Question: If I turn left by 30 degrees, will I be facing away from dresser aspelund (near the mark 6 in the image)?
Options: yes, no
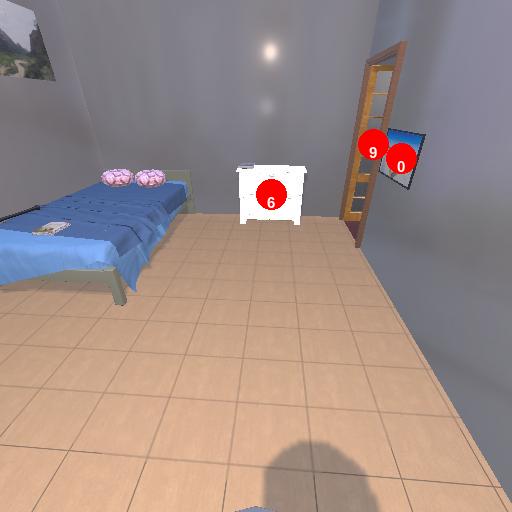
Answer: yes